Question: I'm trying to get some SQL result from a list of ids. I have my ids ordered just as I need them, but when I pull the result from the query, the ids are not ordered as I need them.

I need the 'idParada' ordered just as I sent them on the 'IN'. I heard there is a order by FIELD on mysql but it doesn't not work for SQL Server.
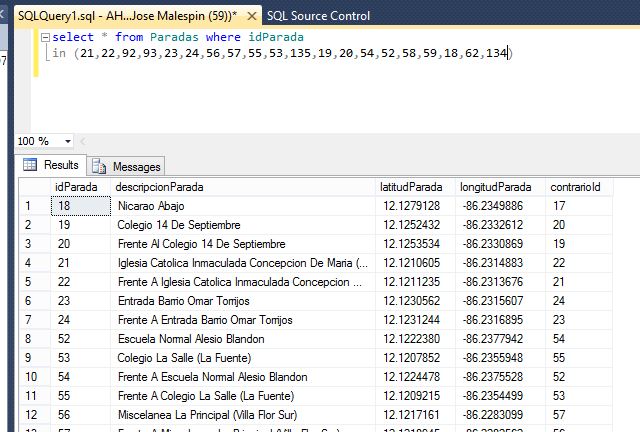
Answer: Assuming you have SQL Server 2012+, use 'choose()':
'''
select *
from Paradas
where iparada in (21, 22, . . . )
order by choose(iparada, 21, 22, . . .);
'''